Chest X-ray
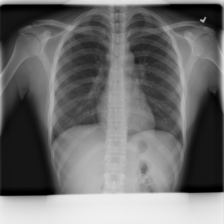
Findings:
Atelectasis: negative
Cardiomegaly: negative
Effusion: negative
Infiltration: positive
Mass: negative
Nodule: negative
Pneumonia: negative
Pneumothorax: negative
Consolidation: negative
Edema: negative
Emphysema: negative
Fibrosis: negative
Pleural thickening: negative
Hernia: negative